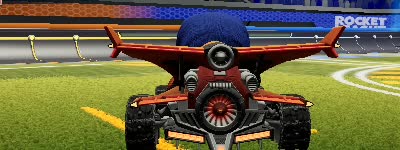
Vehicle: aftershock